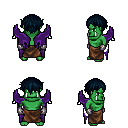
a pixel art fantasy rpg character, male body template, orc, green skin, purple wings, robe skirt, raven short bangs hairstyle, metal gloves, four views (front, back, left, right), 2x2 character sprite sheet, small pixel art, hard edges, no anti-aliasing